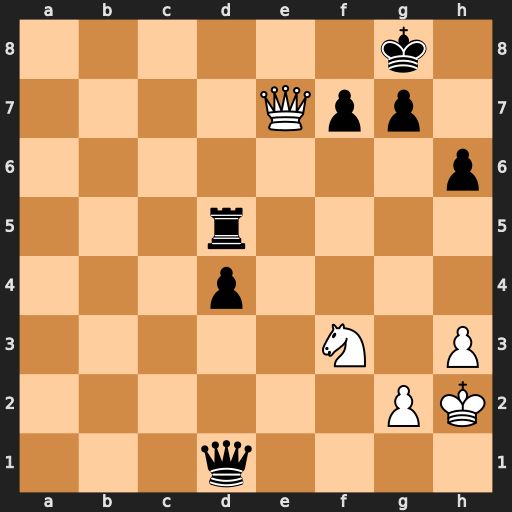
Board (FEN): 6k1/4Qpp1/7p/3r4/3p4/5N1P/6PK/3q4
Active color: w
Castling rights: -
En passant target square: -
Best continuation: Qe8+ Kh7 Qe4+